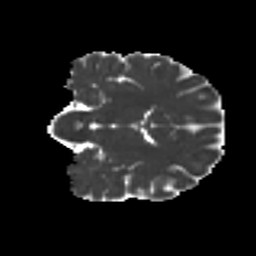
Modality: MD
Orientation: coronal
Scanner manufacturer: ge
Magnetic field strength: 3 T
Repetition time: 7.8 s
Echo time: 0.0606 s